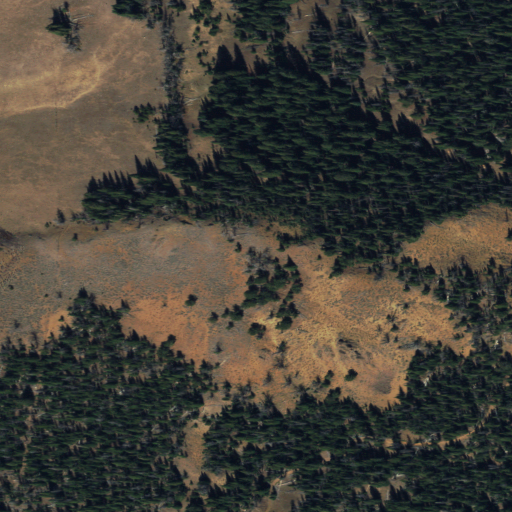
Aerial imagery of ridge(s) in Idaho named Buffalo Ridge containing evergreen forest, shrub, and grassland